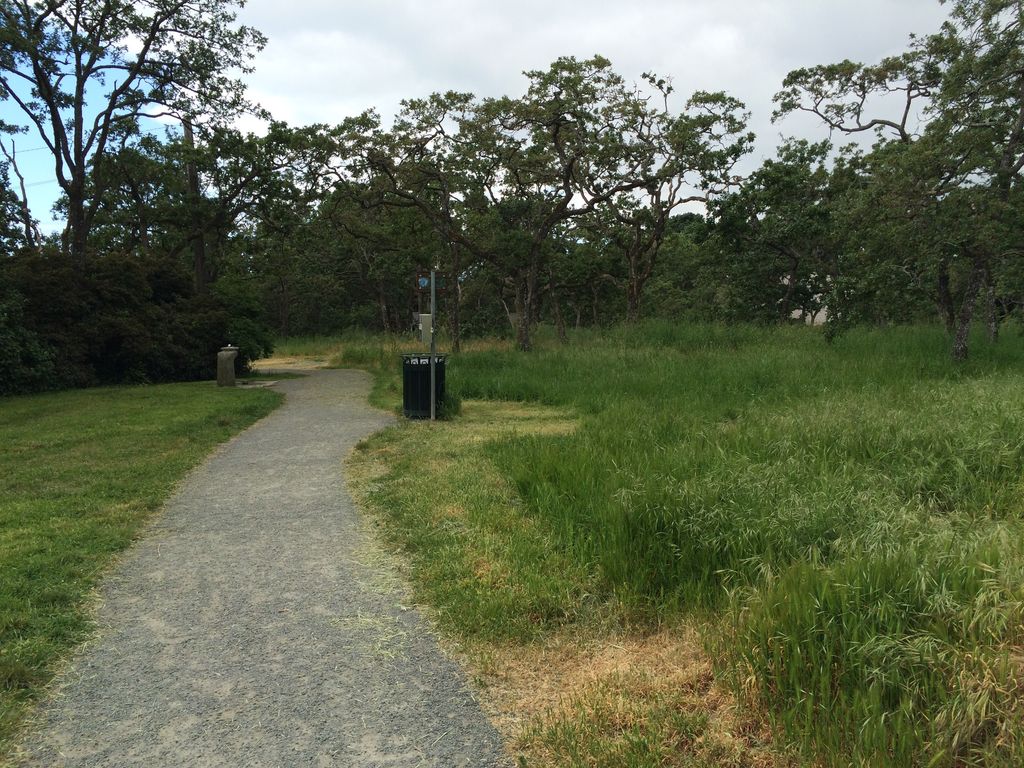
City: victoria